Question: I want to ask if it is possible to make a chip in 'JFXChipView' editable once it has been set.

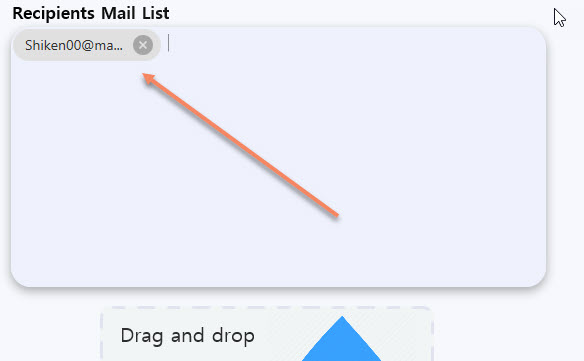
Answer: You can create your own 'JFXChip' and implement a behavior to enable editing. First, you need to have an editable label. I looked up online and I found this post: <URL>. Then, you can extend 'JFXChip' to use that 'EditableLabel':
'''
import com.jfoenix.controls.JFXButton;
import com.jfoenix.controls.JFXChip;
import com.jfoenix.controls.JFXChipView;
import com.jfoenix.svg.SVGGlyph;
import javafx.beans.binding.Bindings;
import javafx.beans.property.Property;
import javafx.scene.layout.HBox;
public class EditableChip<T> extends JFXChip<Property<T>> {
protected final HBox root;
public EditableChip(JFXChipView<Property<T>> view, Property<T> item) {
super(view, item);
JFXButton closeButton = new JFXButton(null, new SVGGlyph());
closeButton.getStyleClass().add("close-button");
closeButton.setOnAction(event -> {
view.getChips().remove(item);
event.consume();
});
// Create the label with an initial value from the item
String initialValue = view.getConverter().toString(item);
EditableLabel label = new EditableLabel(initialValue);
label.setMaxWidth(100);
// Bind the item to the text in the label
item.bind(Bindings.createObjectBinding(() -> view.getConverter().fromString(label.getText()).getValue(), label.textProperty()));
root = new HBox(label, closeButton);
getChildren().setAll(root);
}
}
'''
'Property<T>''T''JFXChipView''JFXChipView#getChips()'
Sample application:
'''
import com.jfoenix.controls.JFXChipView;
import javafx.application.Application;
import javafx.beans.property.Property;
import javafx.beans.property.SimpleStringProperty;
import javafx.scene.Scene;
import javafx.scene.layout.VBox;
import javafx.stage.Stage;
import javafx.util.StringConverter;
public class EditableChipViewApp extends Application {
@Override
public void start(Stage primaryStage) {
JFXChipView<Property<String>> chipView = new JFXChipView<>();
chipView.setChipFactory(EditableChip::new);
chipView.setConverter(new StringConverter<Property<String>>() {
@Override
public String toString(Property<String> object) {
return object == null ? null : object.getValue();
}
@Override
public Property<String> fromString(String string) {
return new SimpleStringProperty(string);
}
});
VBox container = new VBox(chipView);
Scene scene = new Scene(container, 800, 600);
primaryStage.setScene(scene);
primaryStage.show();
}
public static void main(String[] args) {
launch(args);
}
}
'''
Result:
<URL>
This is how you get the actual values of the chips:
'''
List<String> chipsValues = chipView.getChips().stream().map(Property::getValue).collect(Collectors.toList());
'''